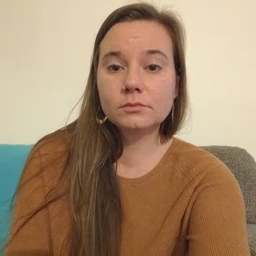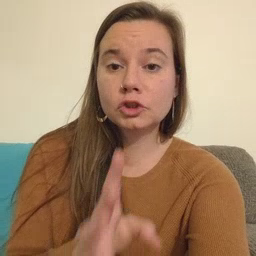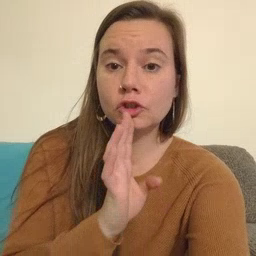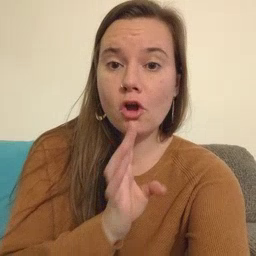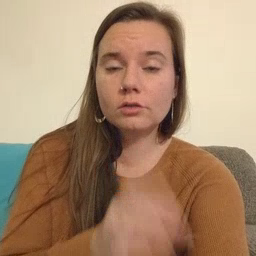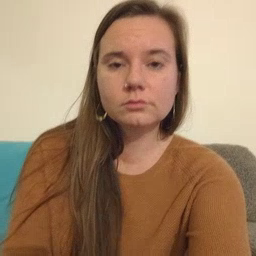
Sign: talk